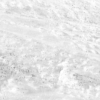
Label: not_dusty